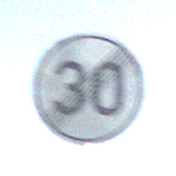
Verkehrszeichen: EndeGeschwindigkeit30
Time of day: SunriseSunset
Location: Outdoor (RoadRail)
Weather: Clear
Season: NotSpecified
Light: Natural